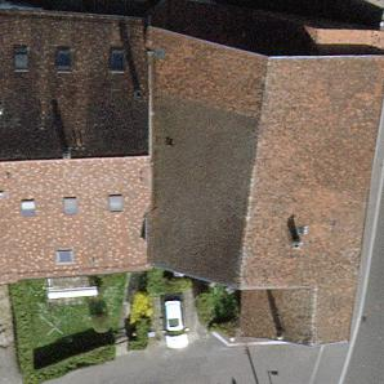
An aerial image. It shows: Gabled roof on building that houses apartments.